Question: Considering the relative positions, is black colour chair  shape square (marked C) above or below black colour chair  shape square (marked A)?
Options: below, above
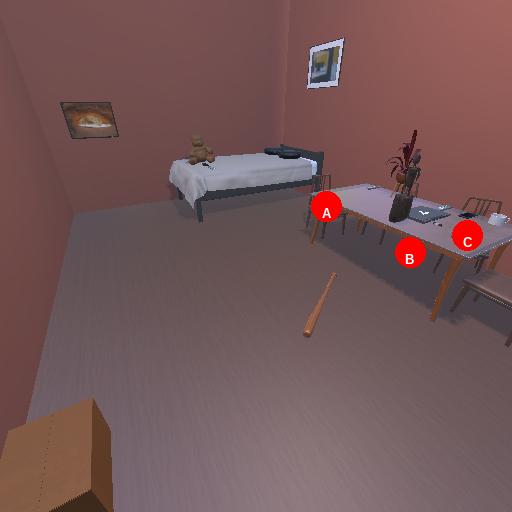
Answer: below